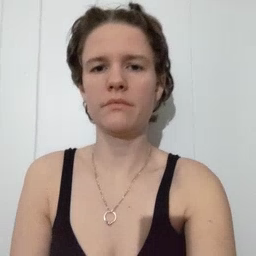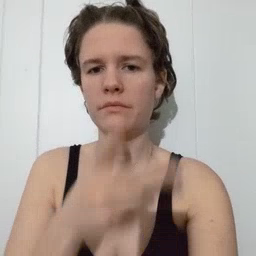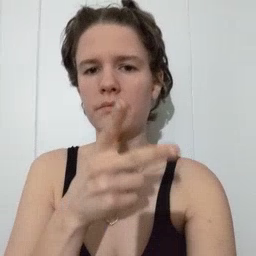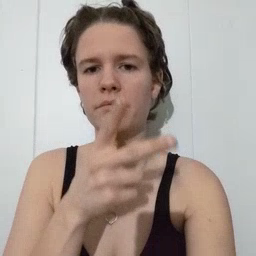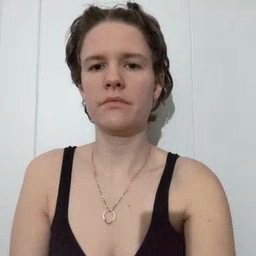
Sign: hen